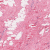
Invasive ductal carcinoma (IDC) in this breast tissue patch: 0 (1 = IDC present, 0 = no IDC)